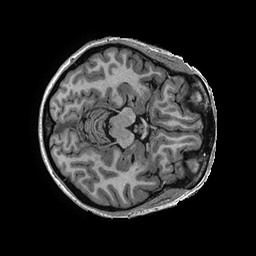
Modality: T1w
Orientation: axial
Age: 46
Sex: female
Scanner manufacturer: ge
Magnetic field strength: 3 T
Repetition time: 0.006952 s
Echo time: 0.00292 s